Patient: sex M, age 45
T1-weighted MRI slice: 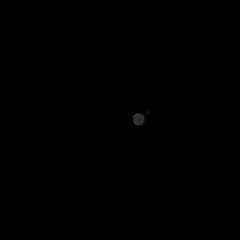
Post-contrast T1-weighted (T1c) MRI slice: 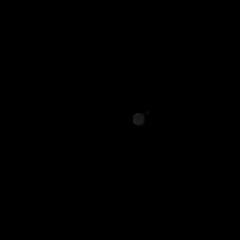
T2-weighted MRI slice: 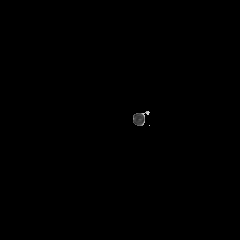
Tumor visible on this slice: no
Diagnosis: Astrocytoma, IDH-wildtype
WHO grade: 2